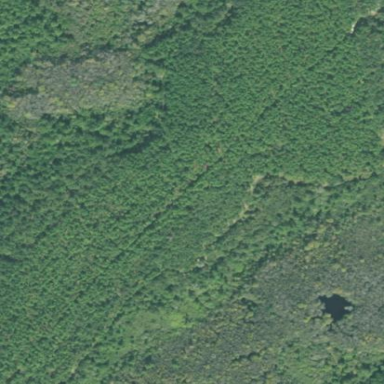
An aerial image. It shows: Needle-leaved woodland.